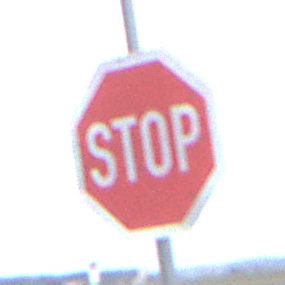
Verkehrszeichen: Stop
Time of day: MorningAfternoon
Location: Outdoor (Suburban)
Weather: Overcast
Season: NotSpecified
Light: Natural